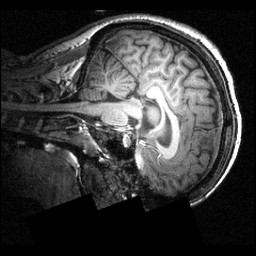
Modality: T1w
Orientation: sagittal
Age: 21
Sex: male
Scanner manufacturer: siemens
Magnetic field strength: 3.951 T
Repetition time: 1.5 s
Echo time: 0.00335 s